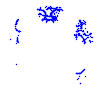
Particle: kaon